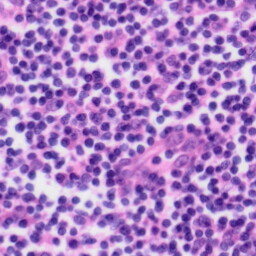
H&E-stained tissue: Tonsil